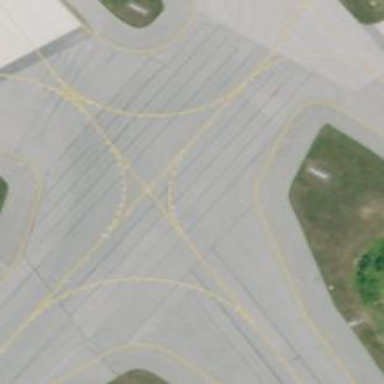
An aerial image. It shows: Image of taxiway at airport.